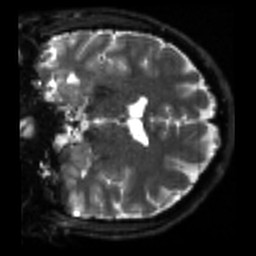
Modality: sbref
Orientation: coronal
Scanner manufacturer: siemens
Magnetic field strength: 3 T
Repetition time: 4 s
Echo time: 0.0594 s